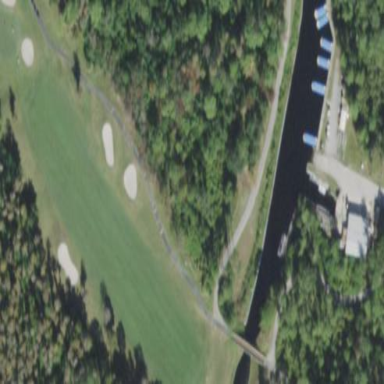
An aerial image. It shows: Grassy area designated as golf fairway.